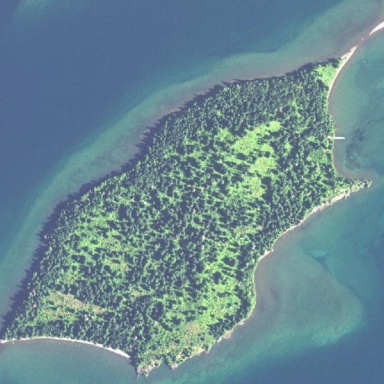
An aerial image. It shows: Islet.